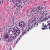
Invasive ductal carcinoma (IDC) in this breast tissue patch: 0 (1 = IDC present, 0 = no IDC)